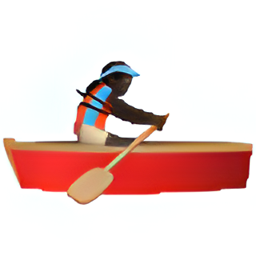
Name: woman rowing boat type 6
Emoji: 🚣🏿‍♀️
Group: People & Body
Sub-group: person-sport